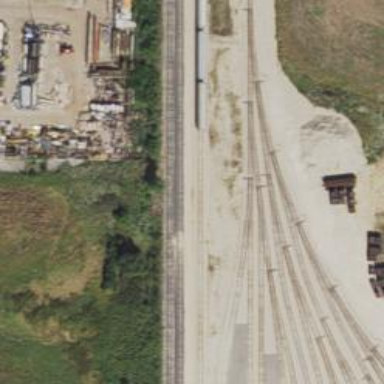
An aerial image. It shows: Rail spur service.